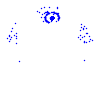
Particle: electron